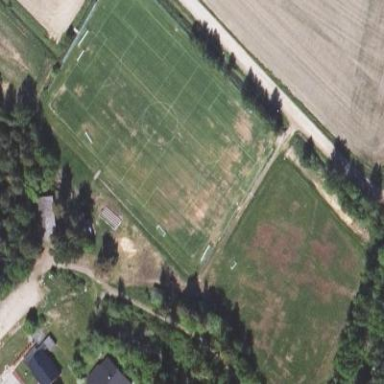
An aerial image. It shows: Pitch designated as leisure land.